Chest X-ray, PA view. Patient: 4 years old, sex M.
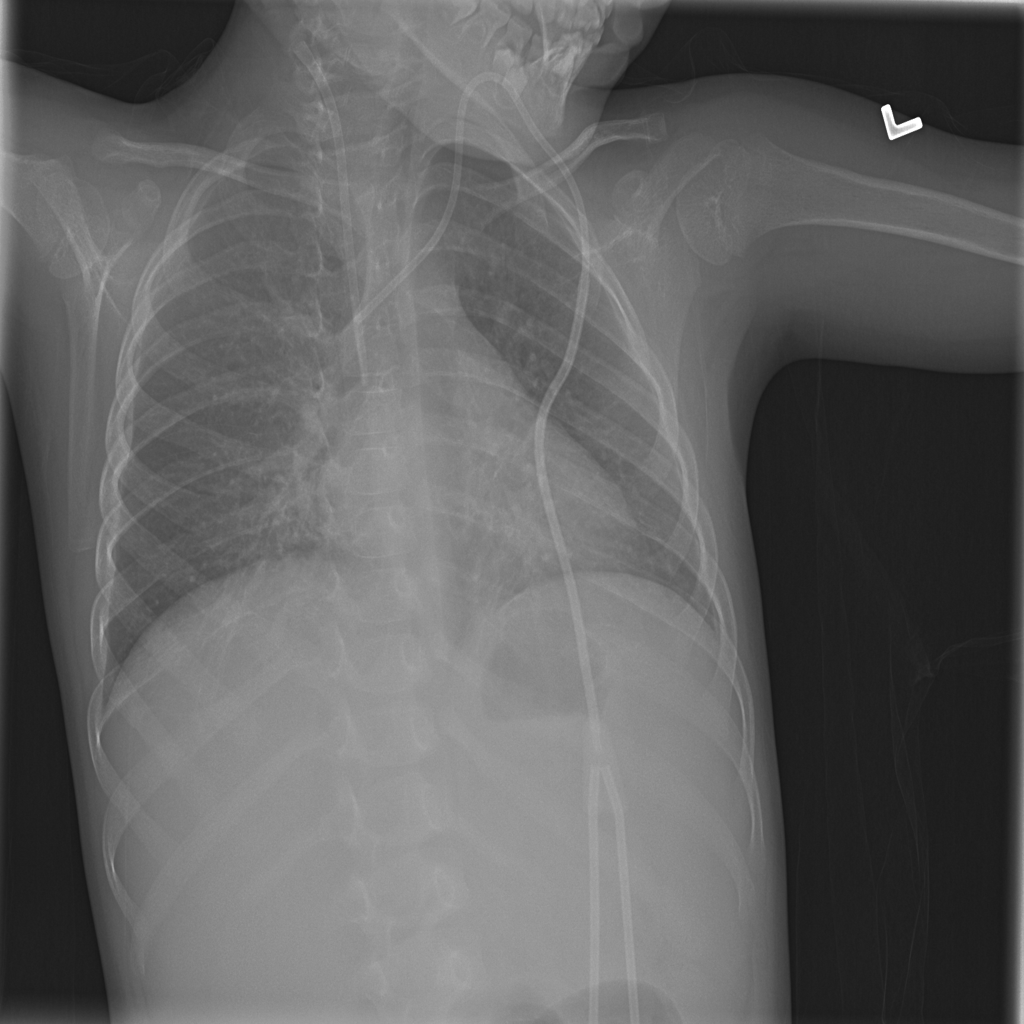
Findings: Infiltration